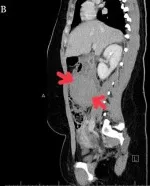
Abdominal contrast-enhanced CT images. (B) Sagittal view showing a hematoma at the ascending colon (white arrow).
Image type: radiology (ct)